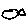
Label: fish